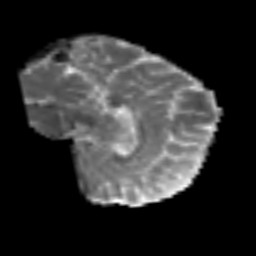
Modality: MD
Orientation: sagittal
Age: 39
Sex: female
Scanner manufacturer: siemens
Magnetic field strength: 3 T
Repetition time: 6.1 s
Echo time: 0.101 s